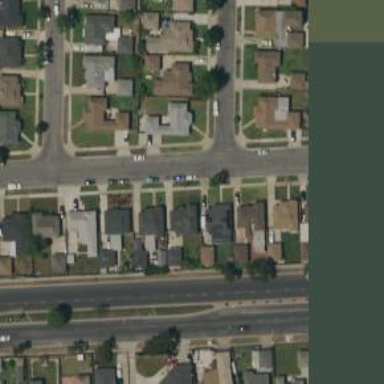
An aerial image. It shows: Residential road.